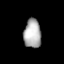
Tissue: lung
Cell type: Endothelial cells
Senescence score: 0.5737
Nuclear area (px): 486
Mean DAPI intensity: 174.506